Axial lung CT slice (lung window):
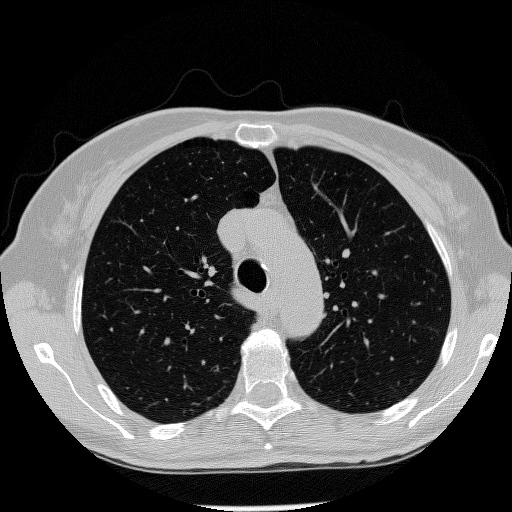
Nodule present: no